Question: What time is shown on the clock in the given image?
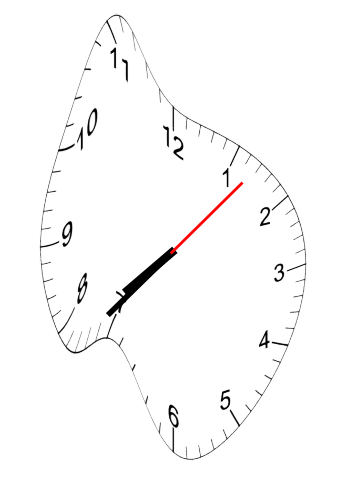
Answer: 07:37:07